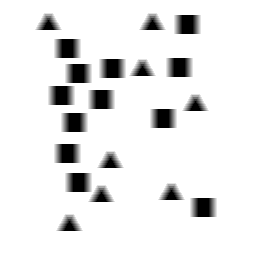
Squares: 12
Triangles: 8
Stars: 0
Total shapes: 20